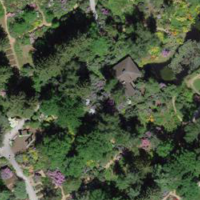
EUNIS habitat code: 41
Species observed at this site:
Allium ursinum
Chamaenerion angustifolium
Cyanistes caeruleus
Equisetum telmateia
Anas platyrhynchos
Troglodytes troglodytes
Fringilla coelebs
Aegithalos caudatus
Aruncus dioicus
Sylvia atricapilla
Lamium galeobdolon
Columba palumbus
Turdus merula
Phylloscopus collybita
Lysimachia nummularia
Caltha palustris
Parus major
Erithacus rubecula
Prunus padus
Sitta europaea
Juncus effusus
Lysichiton americanus